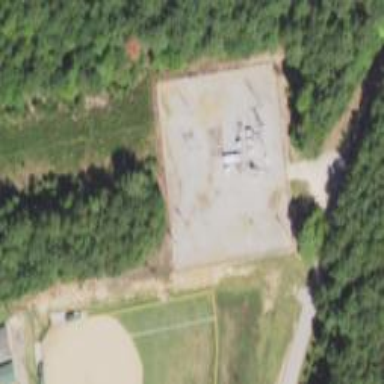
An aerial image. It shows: There is distribution substation enclosed by fence.